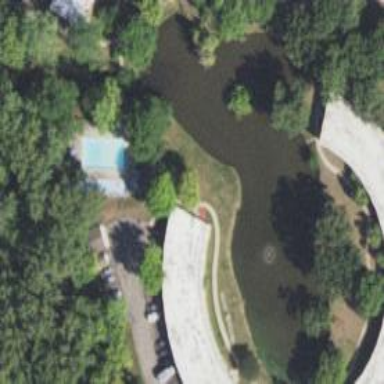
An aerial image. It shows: Pond surrounded by natural water.